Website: bh-photo
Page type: customer-info-address
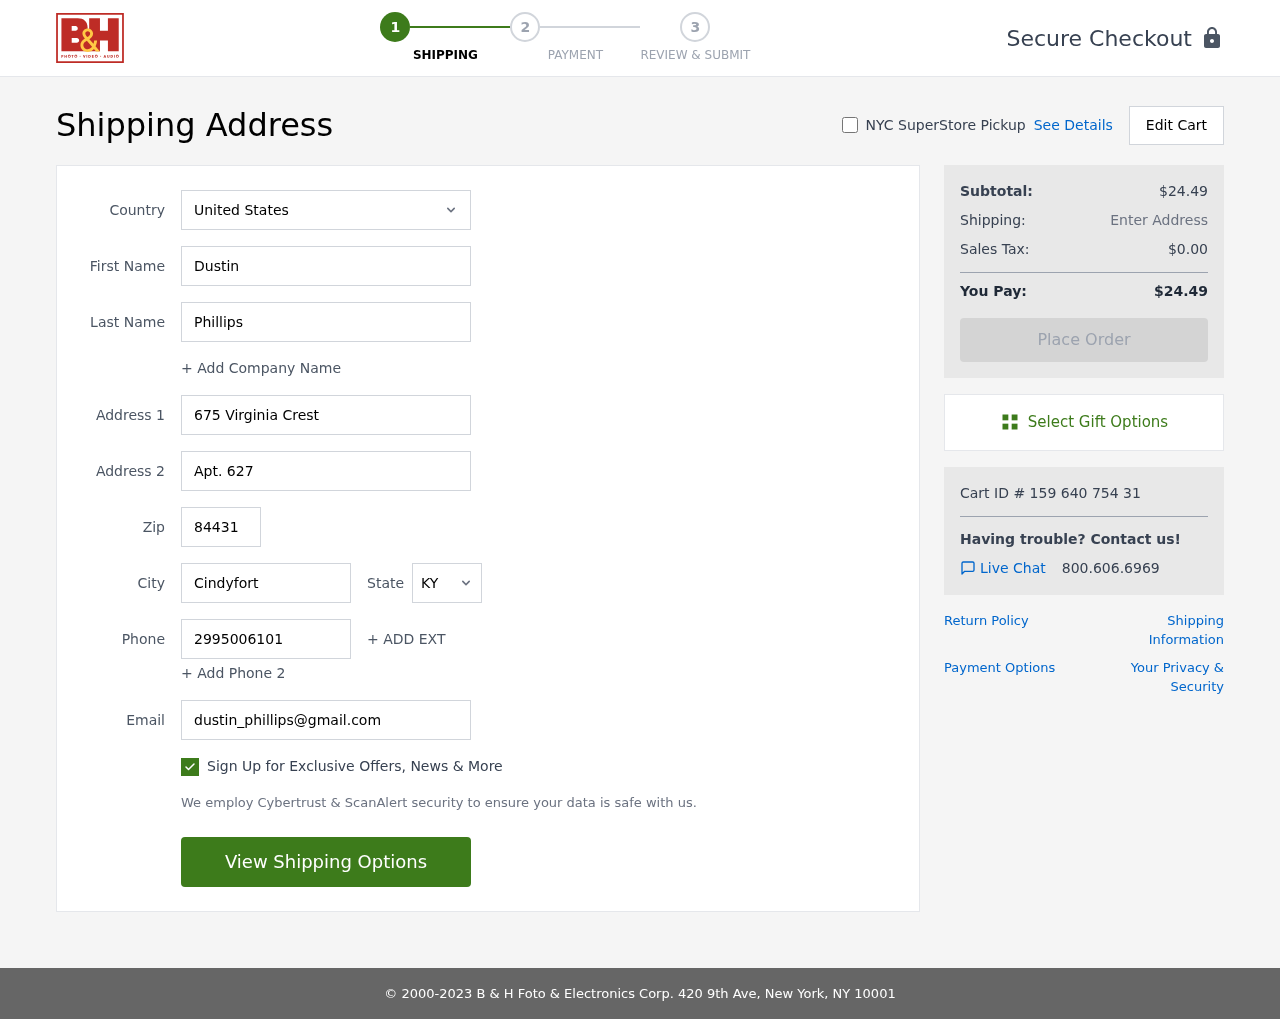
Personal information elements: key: PII_CITY
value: Cindyfort
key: PII_COUNTRY
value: United States
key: PII_EMAIL
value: dustin_phillips@gmail.com
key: PII_FIRSTNAME
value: Dustin
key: PII_LASTNAME
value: Phillips
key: PII_PHONE
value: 2995006101
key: PII_POSTCODE
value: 84431
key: PII_STATE_ABBR
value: KY
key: PII_STREET
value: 675 Virginia Crest
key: PII_STREET2
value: Apt. 627
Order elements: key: ORDER_SUBTOTAL
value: $24.49
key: ORDER_TAX
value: $0.00
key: ORDER_TOTAL
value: $24.49
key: ORDER_ID
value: Cart ID # 159 640 754 31